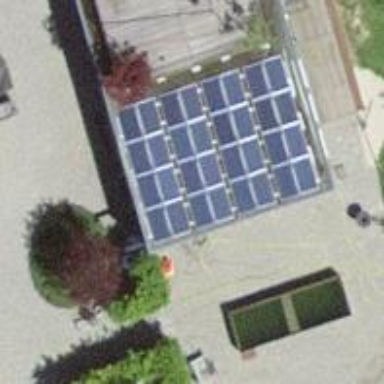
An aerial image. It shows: Solar power generator with photovoltaic panels.